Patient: sex M, age 49
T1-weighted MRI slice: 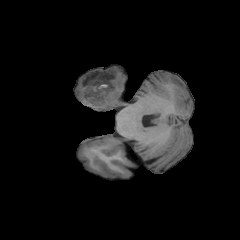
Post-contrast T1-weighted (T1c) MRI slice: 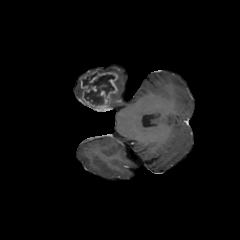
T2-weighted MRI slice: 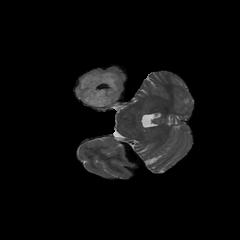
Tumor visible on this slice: yes
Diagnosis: Glioblastoma, IDH-wildtype
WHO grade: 4